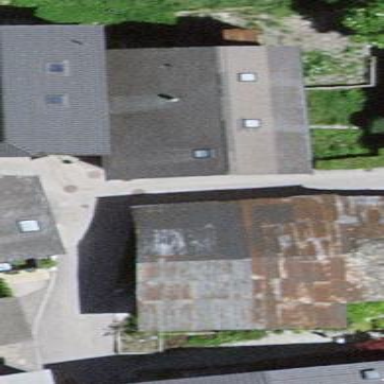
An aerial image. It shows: Simple and straightforward house.